Aerial crown-view tile of a tropical tree (Barro Colorado Island, Panama), acquired 20241216:
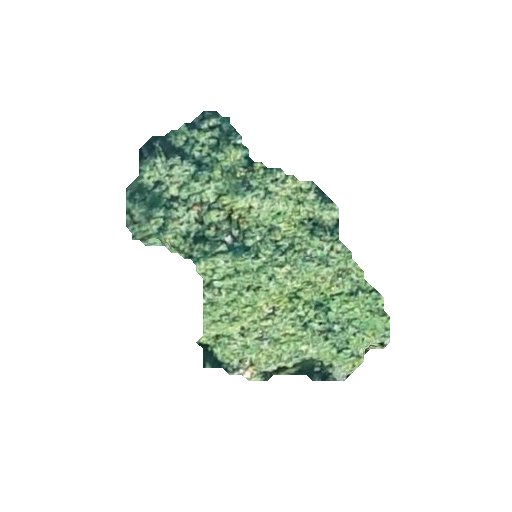
Species: Cecropia insignis
GBIF accepted scientific name: Cecropia insignis
Crown area: 60.352 m²